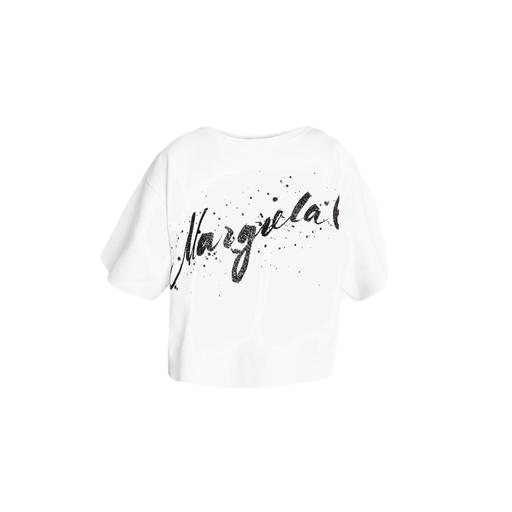
white cropped logo t-shirt, crop tee, white cropped logo print jersey t-shirt, white background